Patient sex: M
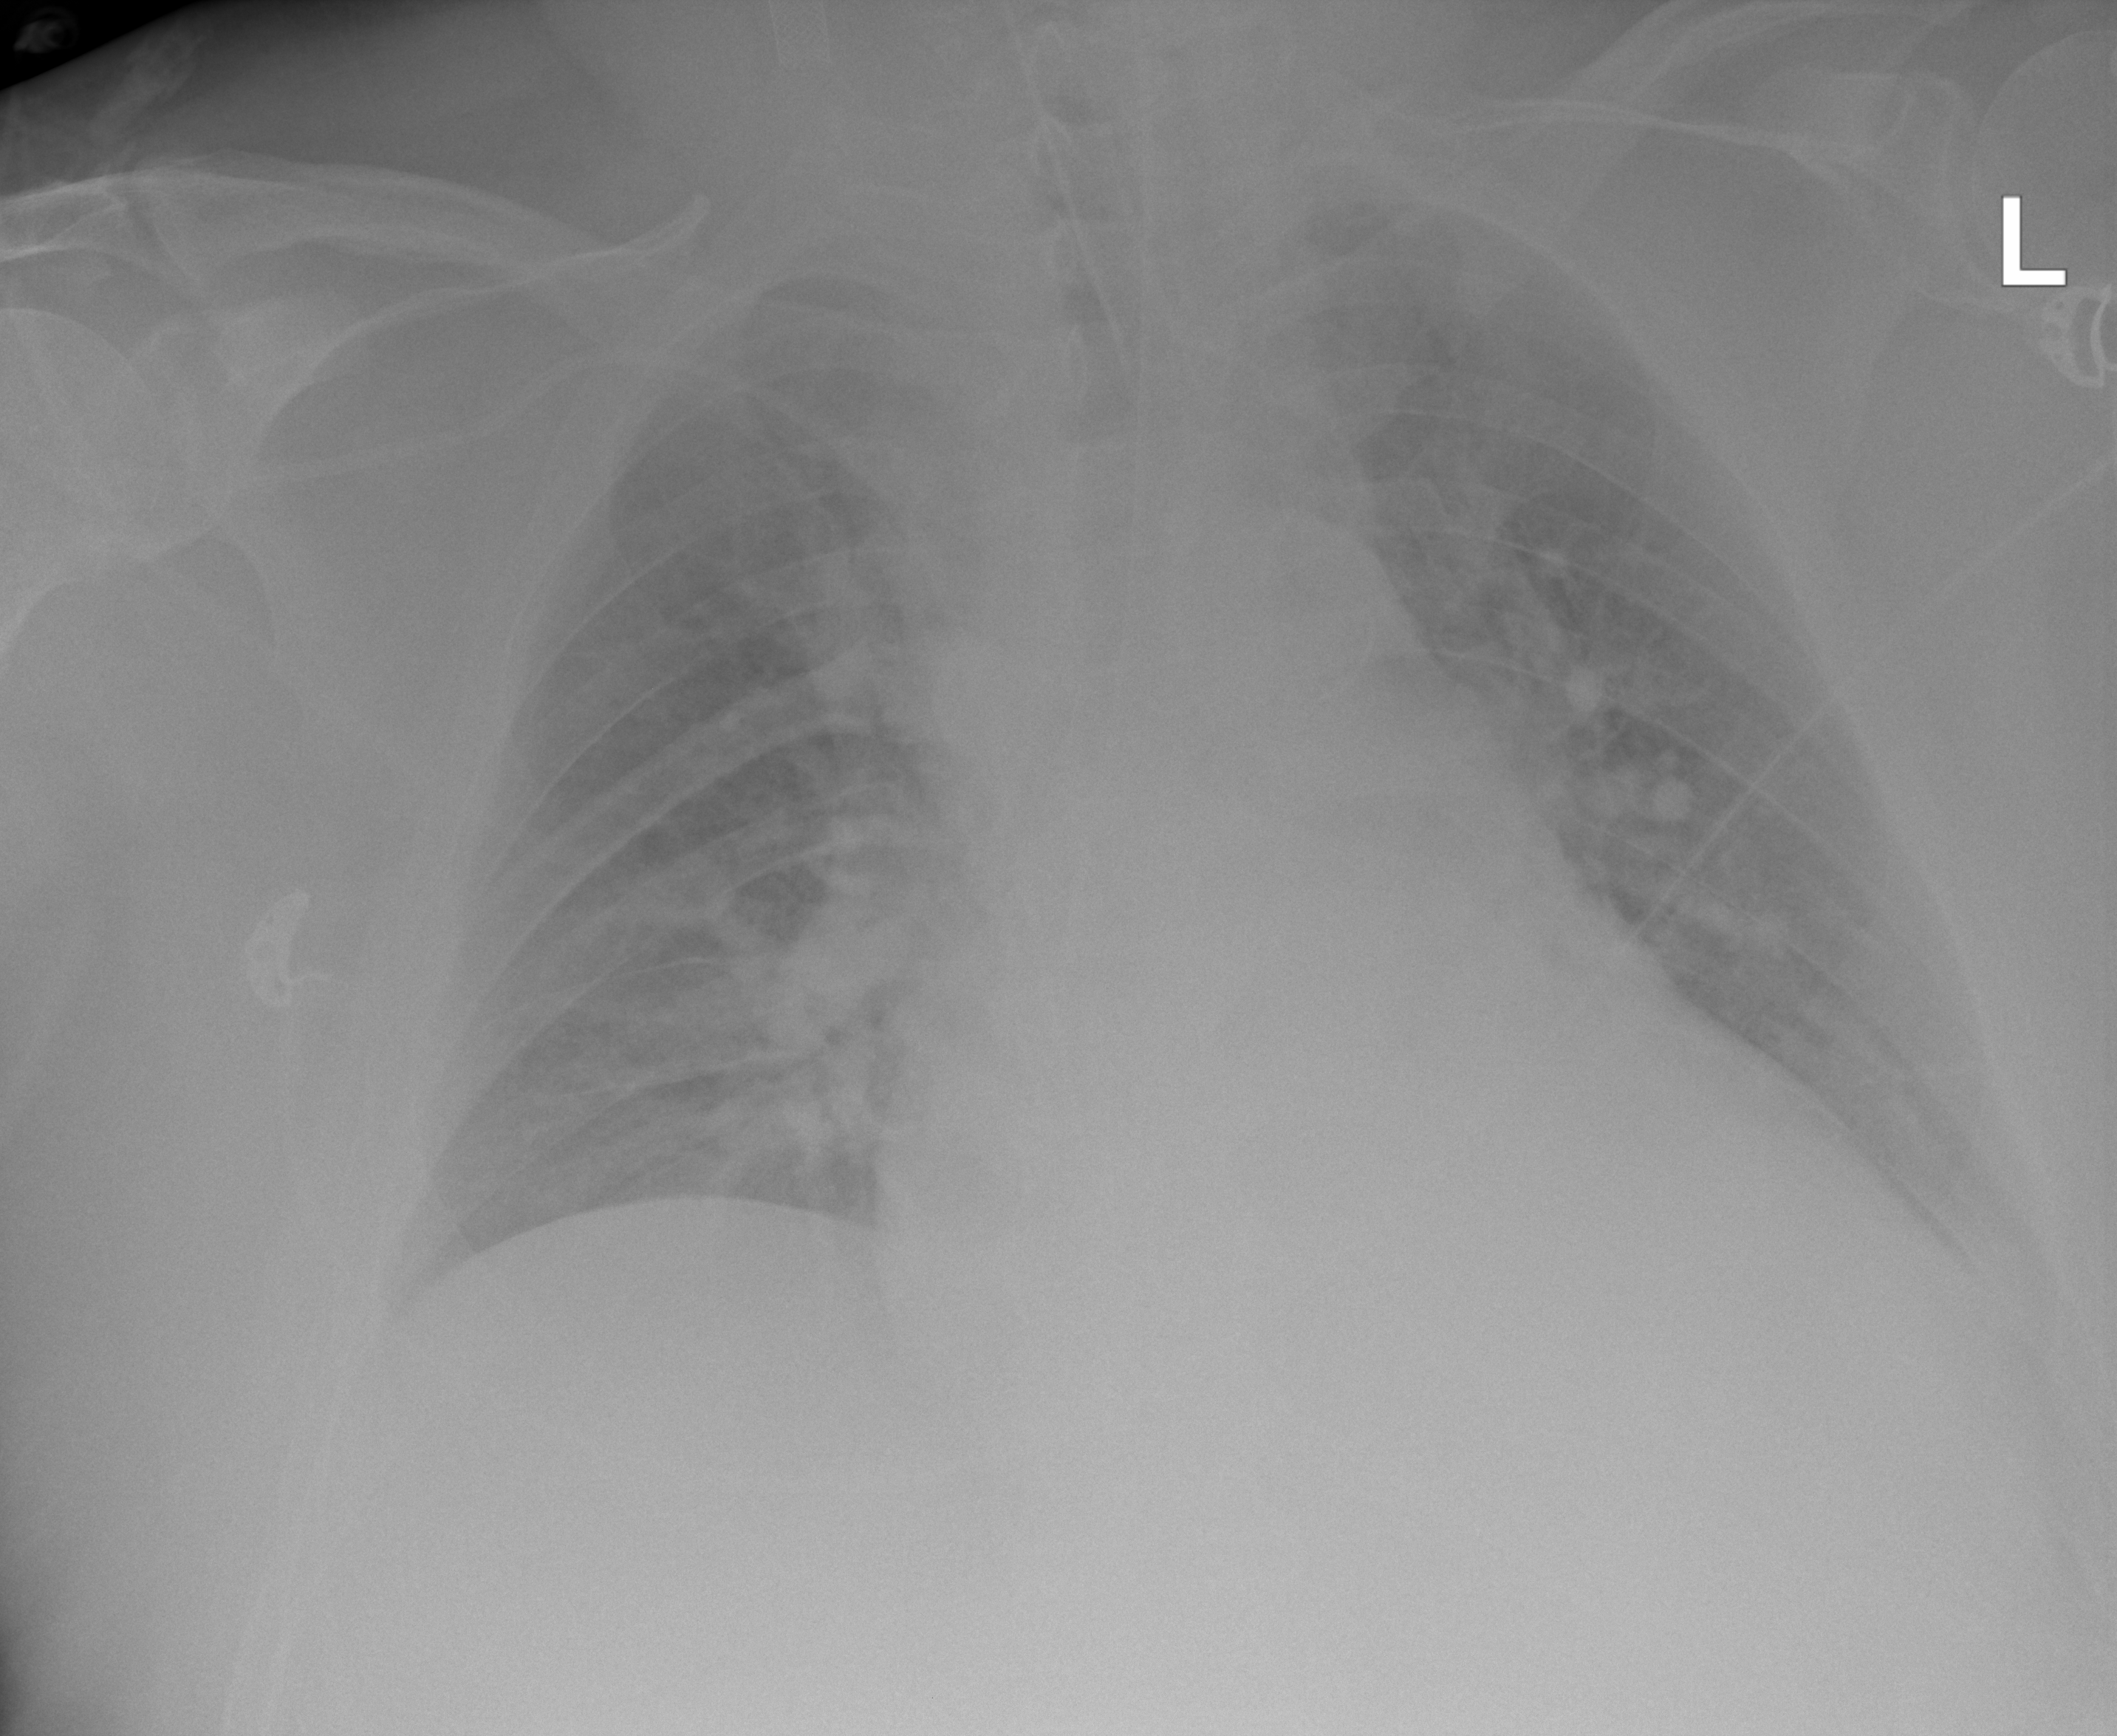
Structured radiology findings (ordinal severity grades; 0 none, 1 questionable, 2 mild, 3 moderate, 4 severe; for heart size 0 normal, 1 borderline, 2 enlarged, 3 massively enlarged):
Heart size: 2
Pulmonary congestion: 3
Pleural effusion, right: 1
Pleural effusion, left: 2
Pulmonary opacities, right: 1
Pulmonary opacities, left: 1
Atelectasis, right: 2
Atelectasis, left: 2